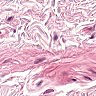
Metastatic tissue present: no